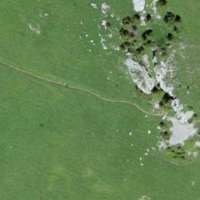
EUNIS habitat code: 23
Species observed at this site:
Pimpinella major